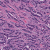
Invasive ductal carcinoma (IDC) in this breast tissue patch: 1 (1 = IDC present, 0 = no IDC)